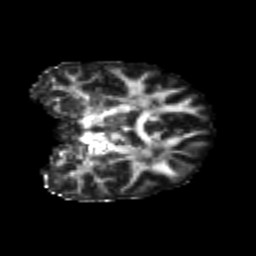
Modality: FA
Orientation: coronal
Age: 23
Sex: female
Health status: healthy
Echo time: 0.074 s